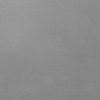
Label: dusty